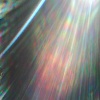
Label: sunburn